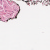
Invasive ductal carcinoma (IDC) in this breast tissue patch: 0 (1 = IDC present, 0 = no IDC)